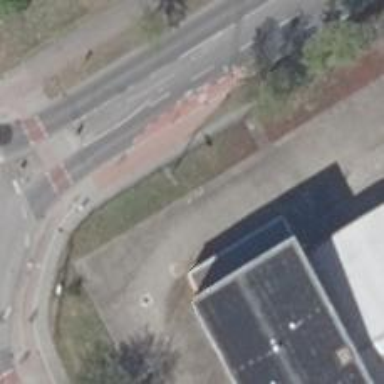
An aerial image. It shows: Asphalt cycleway.